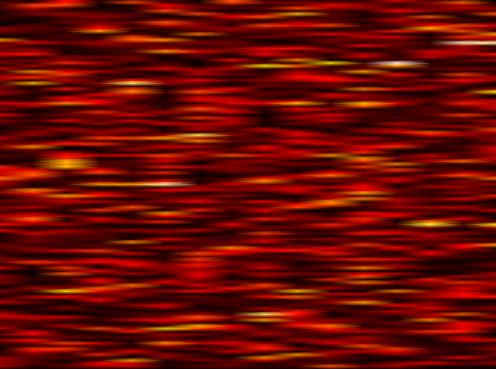
Label: FOFDM